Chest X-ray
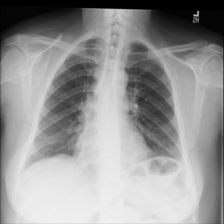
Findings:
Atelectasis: negative
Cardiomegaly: negative
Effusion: negative
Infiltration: negative
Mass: negative
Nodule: negative
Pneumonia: negative
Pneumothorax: negative
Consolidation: negative
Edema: negative
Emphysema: negative
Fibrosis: negative
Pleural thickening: negative
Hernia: negative